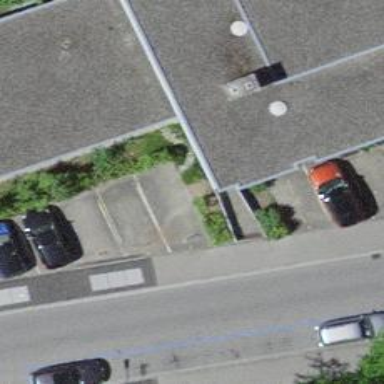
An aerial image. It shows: Car-sharing service available at this location.